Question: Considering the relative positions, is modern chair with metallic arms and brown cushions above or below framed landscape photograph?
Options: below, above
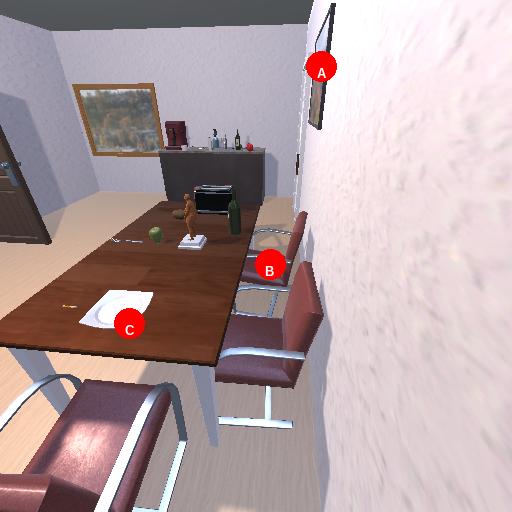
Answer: below